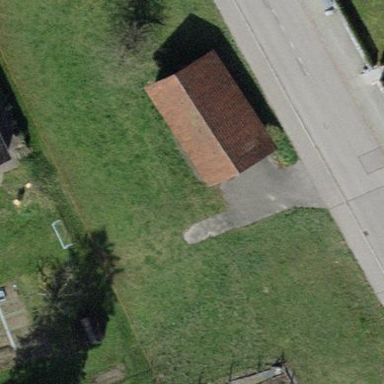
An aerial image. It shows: Rural barn.